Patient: sex M, age 60
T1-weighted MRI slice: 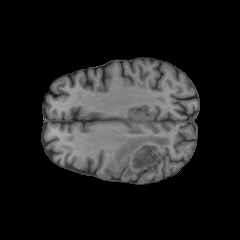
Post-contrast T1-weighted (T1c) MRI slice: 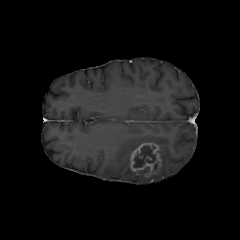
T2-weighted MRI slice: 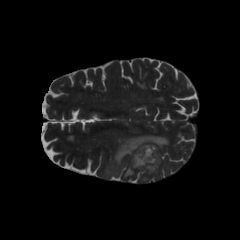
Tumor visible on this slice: yes
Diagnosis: Glioblastoma, IDH-wildtype
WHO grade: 4